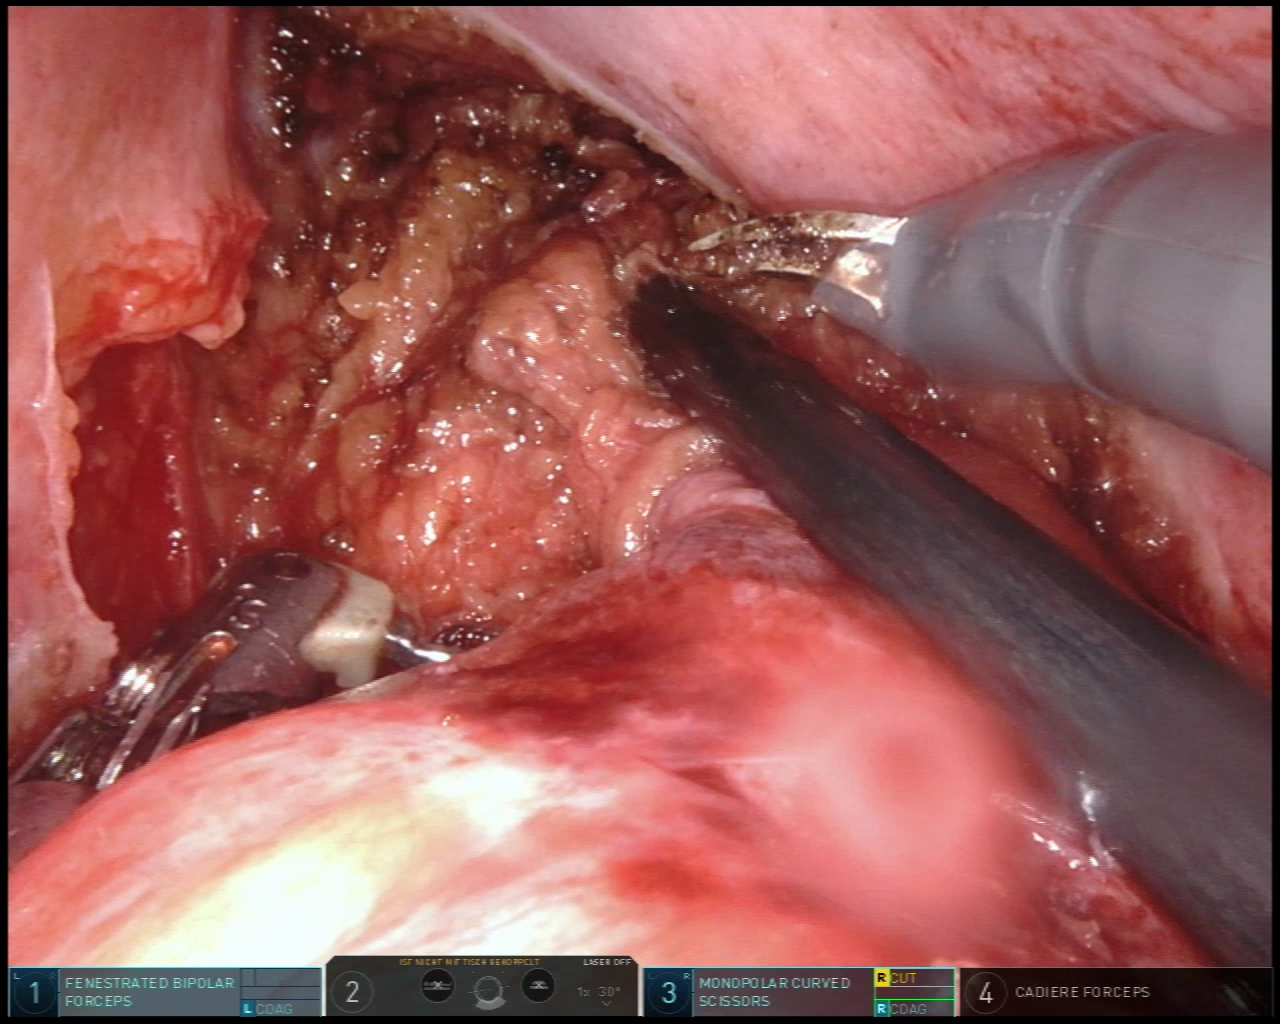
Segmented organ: vesicular_glands
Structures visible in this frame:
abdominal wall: no
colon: no
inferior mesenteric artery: no
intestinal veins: no
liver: no
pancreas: no
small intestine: no
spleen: no
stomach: no
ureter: no
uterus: no
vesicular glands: yes